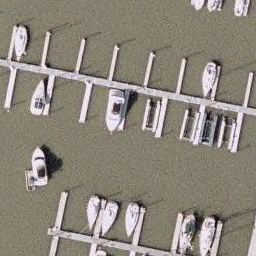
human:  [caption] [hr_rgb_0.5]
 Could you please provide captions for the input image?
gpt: Lots of boats docked neatly at the harbor .

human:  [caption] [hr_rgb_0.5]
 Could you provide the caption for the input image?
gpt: Many boats docked neatly at the harbor and the water is turbid .

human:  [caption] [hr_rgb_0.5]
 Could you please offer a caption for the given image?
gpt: Many boats docked neatly at the harbor and some positions are free .

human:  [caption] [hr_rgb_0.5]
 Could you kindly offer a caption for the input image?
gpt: Lots of boats docked at the harbor and the water is turbid .

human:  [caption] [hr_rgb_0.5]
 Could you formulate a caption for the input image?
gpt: Lots of boats docked neatly at the harbor and some positions are free .